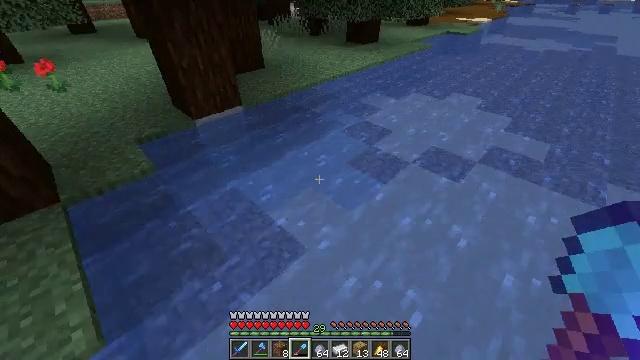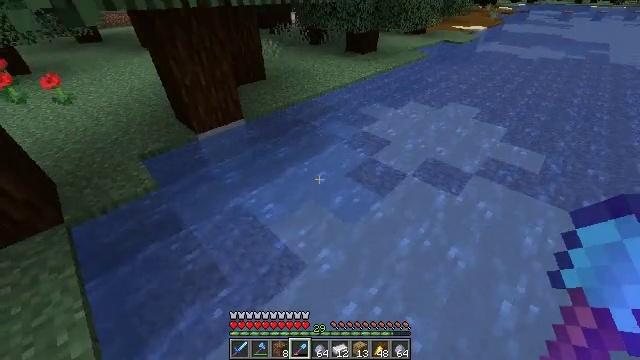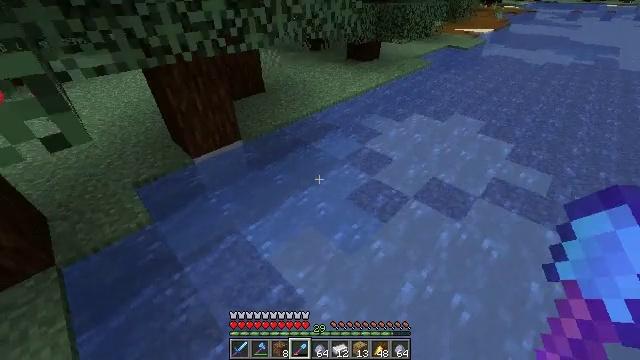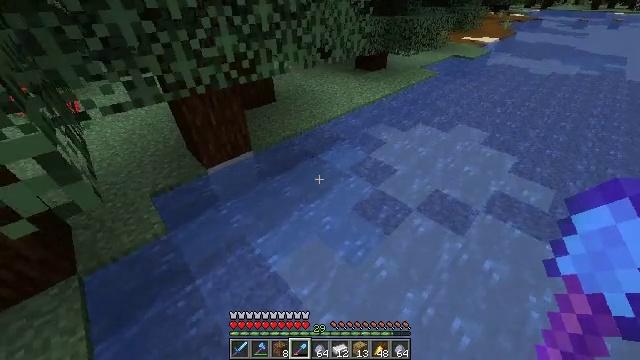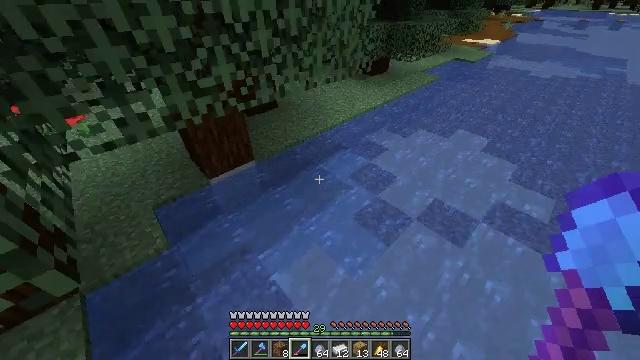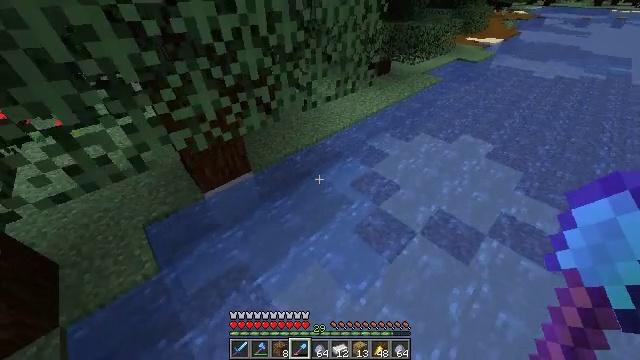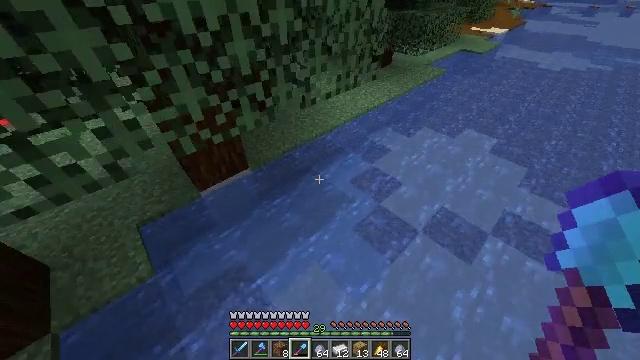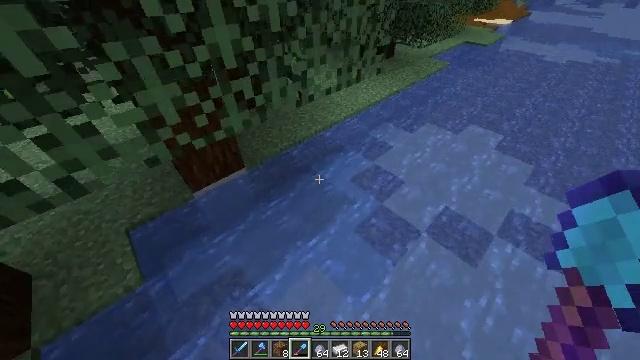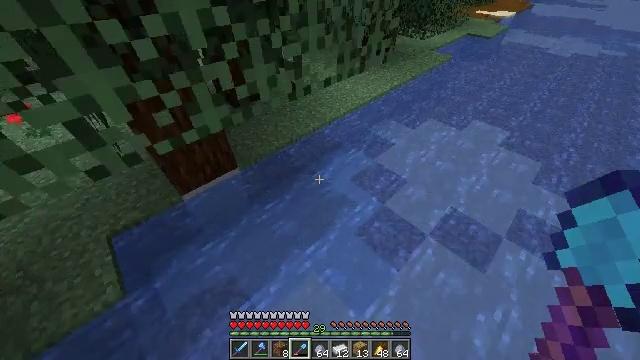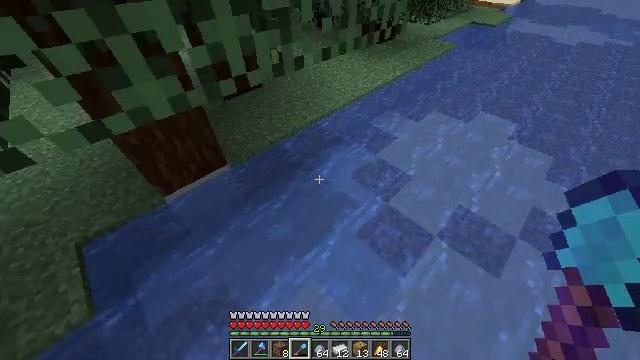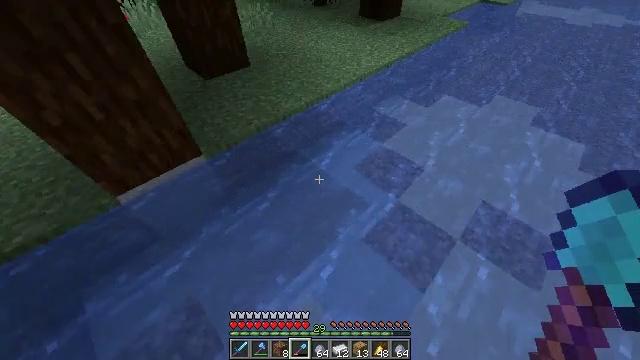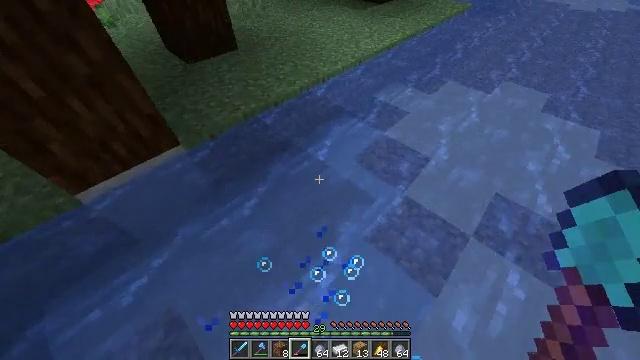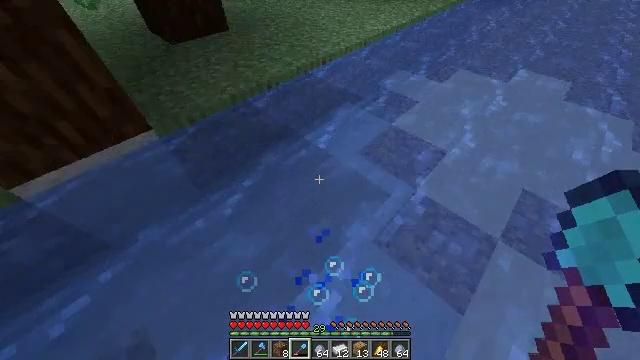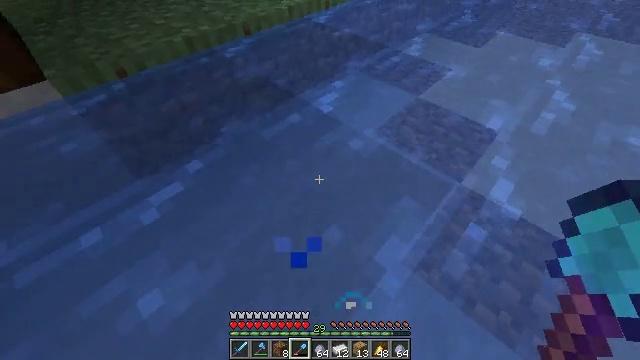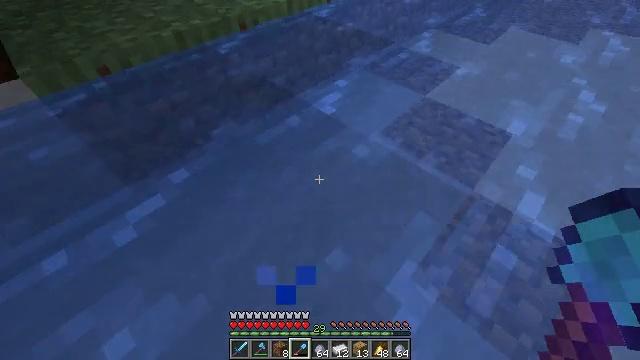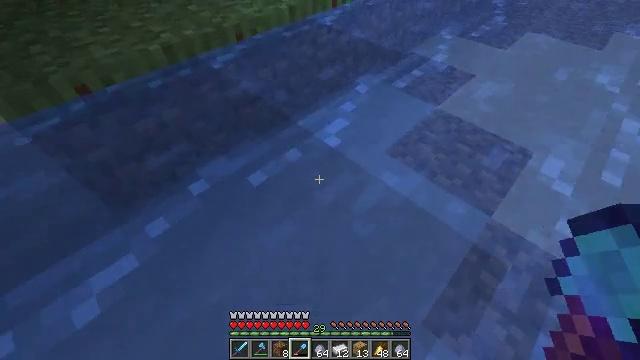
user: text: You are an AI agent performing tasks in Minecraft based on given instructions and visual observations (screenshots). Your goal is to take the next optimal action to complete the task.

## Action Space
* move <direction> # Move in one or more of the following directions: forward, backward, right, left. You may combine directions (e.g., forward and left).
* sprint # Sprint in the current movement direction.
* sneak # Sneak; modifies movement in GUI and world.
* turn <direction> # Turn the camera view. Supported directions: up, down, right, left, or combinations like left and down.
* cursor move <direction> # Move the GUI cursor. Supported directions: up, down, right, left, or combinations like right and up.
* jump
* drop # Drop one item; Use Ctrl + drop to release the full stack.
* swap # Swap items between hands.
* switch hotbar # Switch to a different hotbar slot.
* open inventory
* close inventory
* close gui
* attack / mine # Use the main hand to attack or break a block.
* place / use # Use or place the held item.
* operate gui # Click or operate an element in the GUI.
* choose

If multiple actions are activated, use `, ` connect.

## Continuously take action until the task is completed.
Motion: motion action
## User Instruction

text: Gather clay blocks.
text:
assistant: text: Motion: move forward, sprint, jump
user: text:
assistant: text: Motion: move forward, sprint, jump
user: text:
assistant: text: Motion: move forward, sprint, turn left, jump
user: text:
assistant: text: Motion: move forward, sprint, turn down, jump
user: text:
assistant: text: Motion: move forward, sprint, turn down, jump
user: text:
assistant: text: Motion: move forward, sprint, turn down, jump
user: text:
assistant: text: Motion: move forward, sprint, turn down, jump
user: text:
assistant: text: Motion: move forward, sprint, turn down
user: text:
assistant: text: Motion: move forward, turn down
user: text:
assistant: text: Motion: move forward, turn down
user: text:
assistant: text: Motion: turn right and down
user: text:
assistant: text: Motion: no_op
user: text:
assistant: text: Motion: no_op
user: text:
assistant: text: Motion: no_op
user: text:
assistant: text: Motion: no_op
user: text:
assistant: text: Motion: turn down
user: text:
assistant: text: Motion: move right, turn left and down
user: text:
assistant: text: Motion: move right, turn down
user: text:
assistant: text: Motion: move right, turn left and down
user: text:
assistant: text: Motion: move back and move right, turn left and down
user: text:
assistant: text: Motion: move back, turn left and down
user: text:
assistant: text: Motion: move back, turn left and down
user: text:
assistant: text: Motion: move back, turn left and down
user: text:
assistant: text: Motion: move back, turn left and down
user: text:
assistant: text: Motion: move back, turn left and down
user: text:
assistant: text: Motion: move back, turn left
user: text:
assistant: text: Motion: move back, turn left and up
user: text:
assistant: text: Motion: move back, turn left and up
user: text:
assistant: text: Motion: turn up
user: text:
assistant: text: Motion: no_op